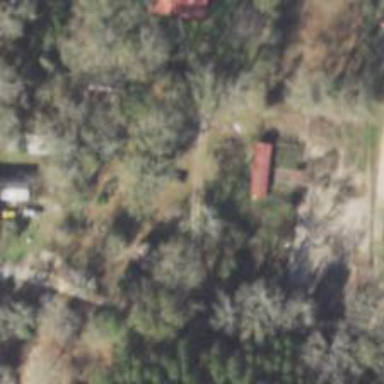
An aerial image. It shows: Driveway.